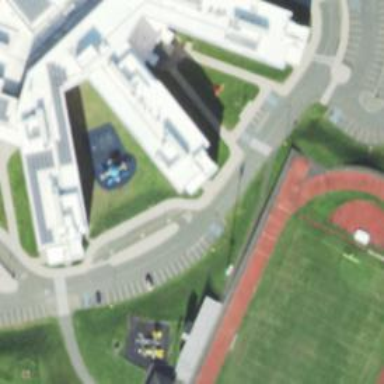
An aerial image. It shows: High school building.